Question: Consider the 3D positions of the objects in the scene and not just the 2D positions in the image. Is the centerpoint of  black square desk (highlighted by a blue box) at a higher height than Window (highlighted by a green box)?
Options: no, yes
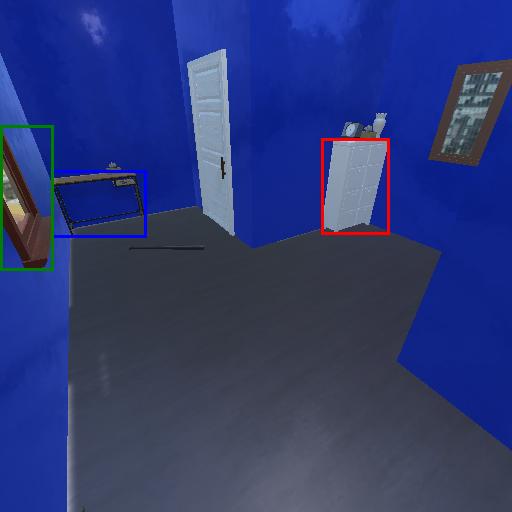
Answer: no